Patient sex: F
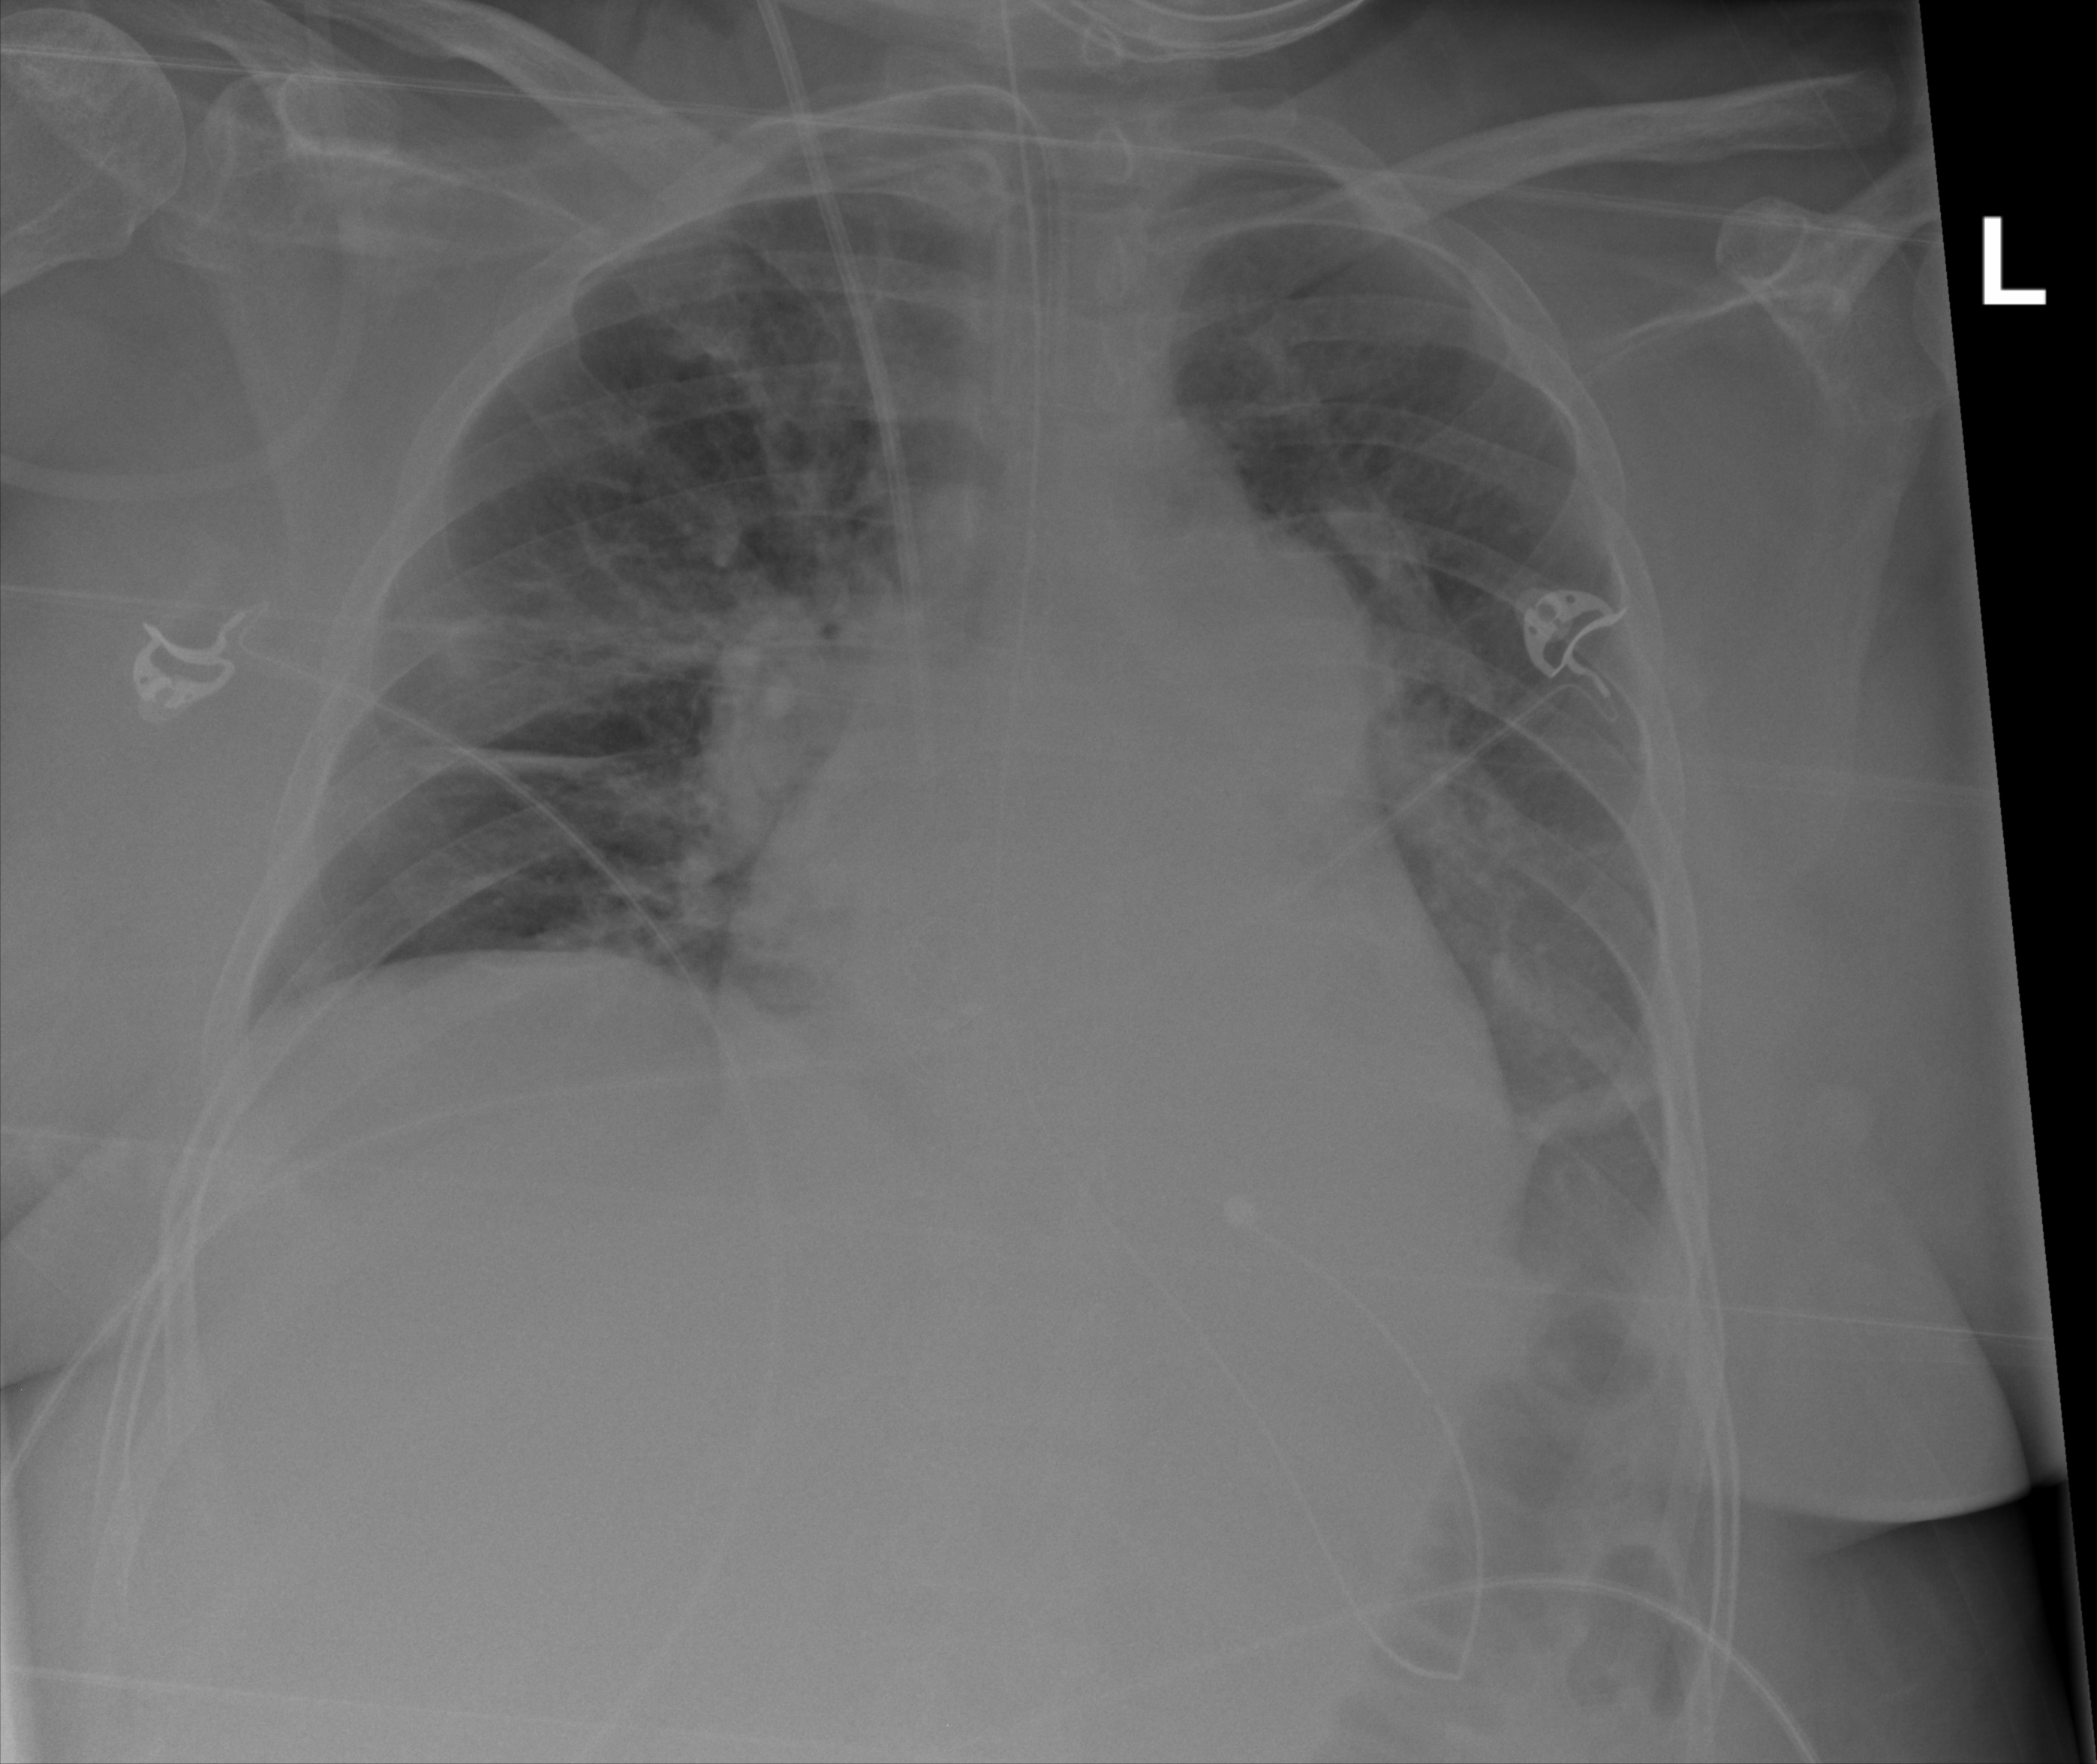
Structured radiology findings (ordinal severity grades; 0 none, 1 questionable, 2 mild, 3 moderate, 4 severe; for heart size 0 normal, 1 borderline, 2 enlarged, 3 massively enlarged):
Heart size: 1
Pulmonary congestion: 0
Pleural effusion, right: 0
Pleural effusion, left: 2
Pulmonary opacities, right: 2
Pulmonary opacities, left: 2
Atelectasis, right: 2
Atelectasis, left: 2